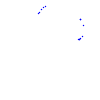
Particle: kaon